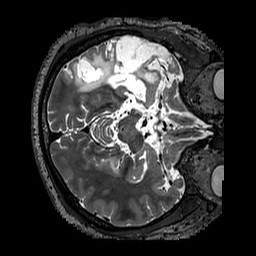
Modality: T2w
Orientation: axial
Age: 46
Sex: male
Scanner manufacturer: siemens
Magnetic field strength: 3 T
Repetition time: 3.2 s
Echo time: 0.567 s